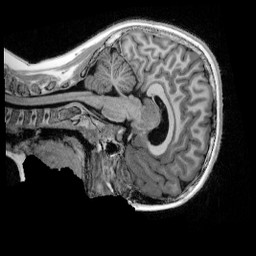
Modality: UNIT1_denoised
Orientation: sagittal
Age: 10
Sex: male
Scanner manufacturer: siemens
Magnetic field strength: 3 T
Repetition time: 4 s
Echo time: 0.00303 s